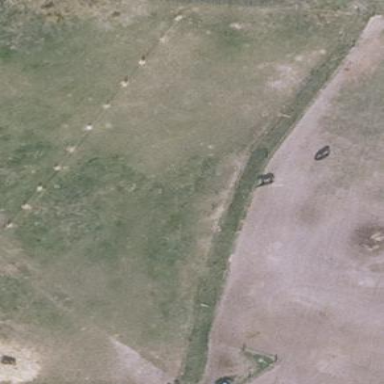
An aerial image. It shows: Equestrian pitch for leisure land sports.